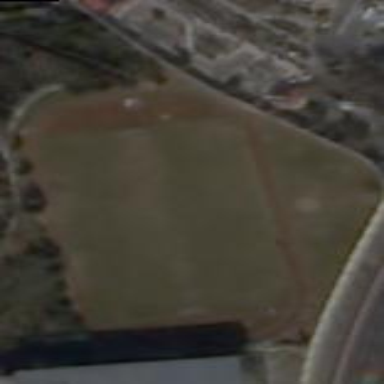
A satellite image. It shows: Soccer pitch for leisureland activities.